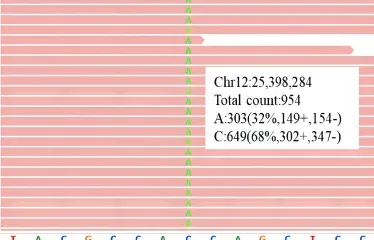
Integrative Genomics Viewer graphs of gene mutation of the two cases. KRAS mutation of Case 2.
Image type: pathology (immunostaining)